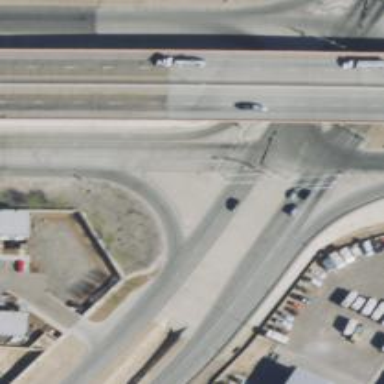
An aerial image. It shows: Frontage road that is classified as secondary link.